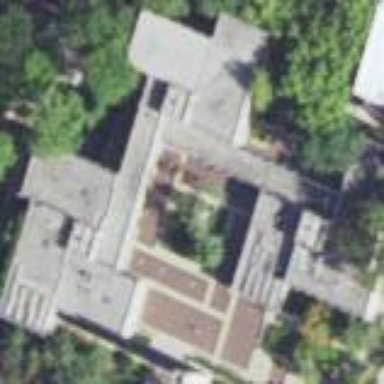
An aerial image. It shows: View of university building.